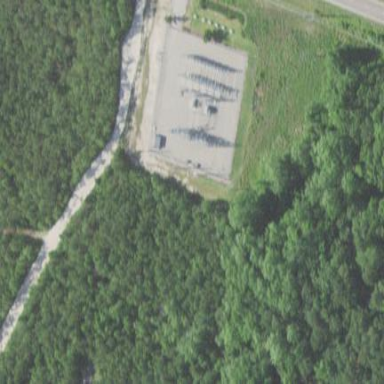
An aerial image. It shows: Distribution power substation secured by fence.